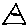
Label: triangle